Question: I follow the guideline of firebase but when I enter code for client ID in 'AppDelegate', it not accept. Also it not accept the 'GIDSignInDelegate' method.

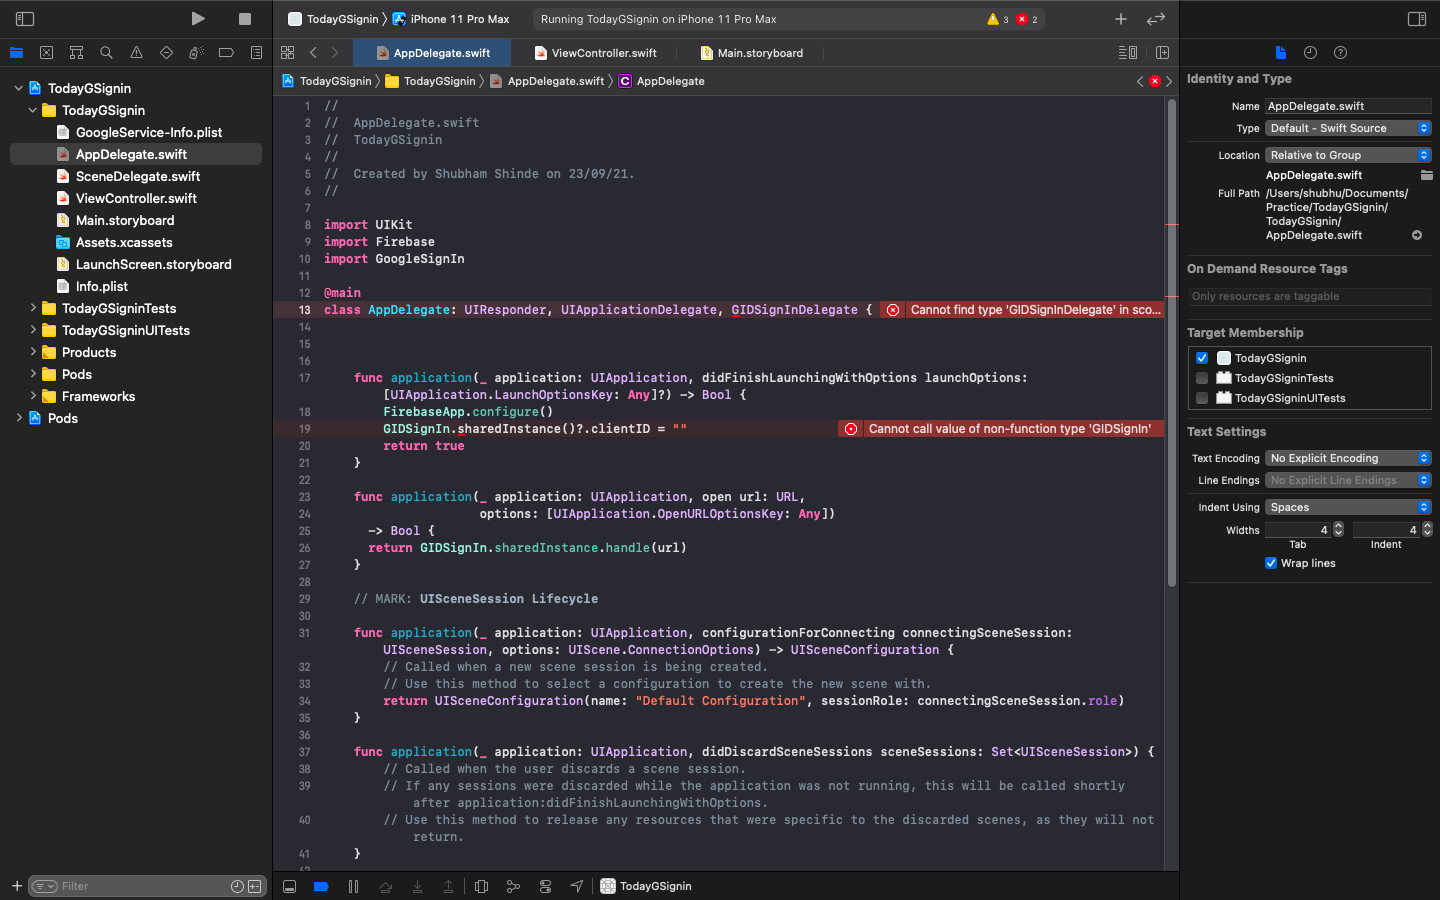
Answer: Since '6.0.0' GoogleSignIn doesn't have a delegate anymore, they've switched to completions(probably to easily support new swift concurrency).
Check out <URL>.
You can use it like this now, in your view controller:
'''
GIDSignIn.sharedInstance.signIn(
with: "clientId",
presenting: self // your view controller
) { user, error in
if let token = user?.authentication.idToken {
completionHandler(token, nil)
return
}
guard let error = error as? GIDSignInError else {
fatalError("No token and no GIDSignInError: \(String(describing: error))")
}
completionHandler(nil, error)
}
'''
In your 'AppDelegate' you need this(just like before):
'''
func application(
_ app: UIApplication,
open url: URL,
options: [UIApplication.OpenURLOptionsKey: Any] = [:]
) -> Bool {
return GIDSignIn.sharedInstance.handle(openURL)
}
'''